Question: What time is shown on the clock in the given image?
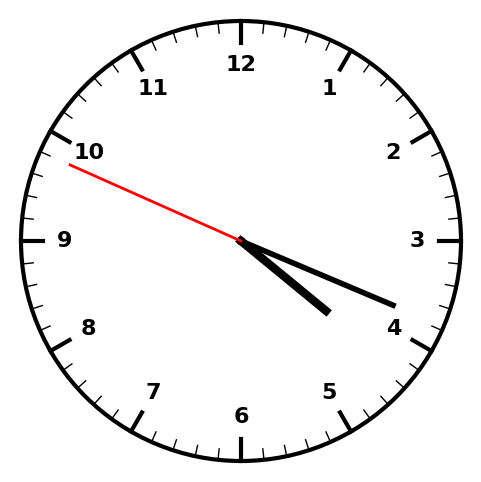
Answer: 04:18:49